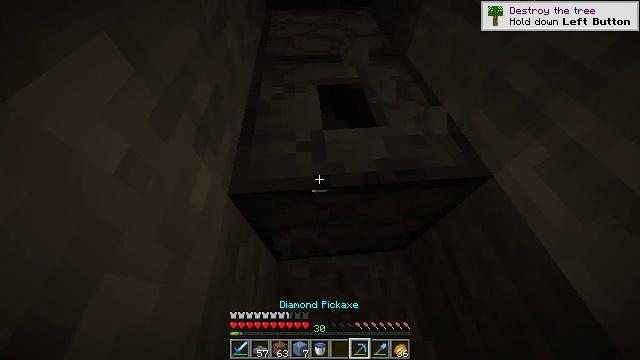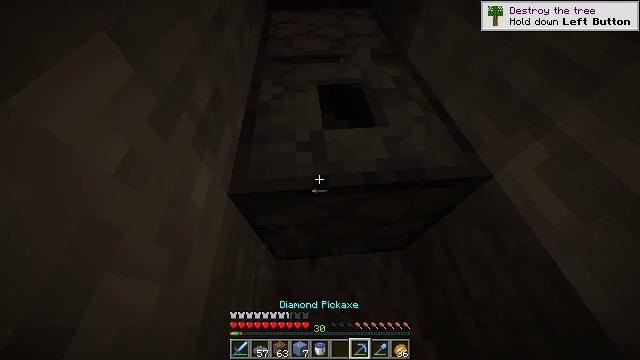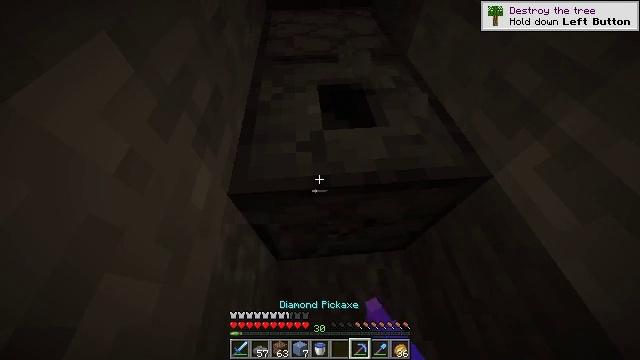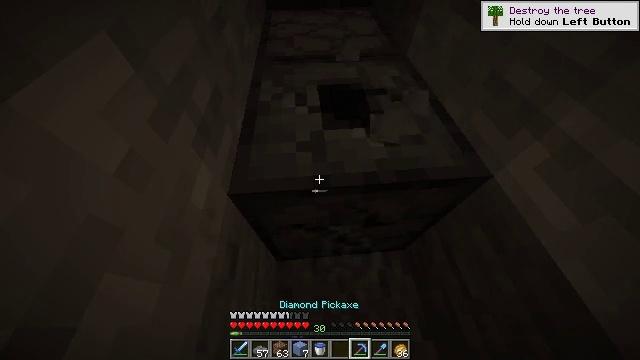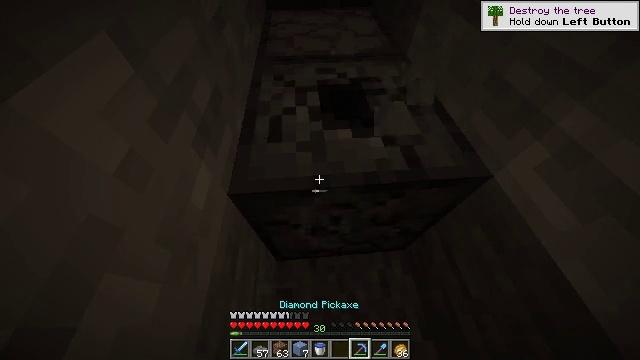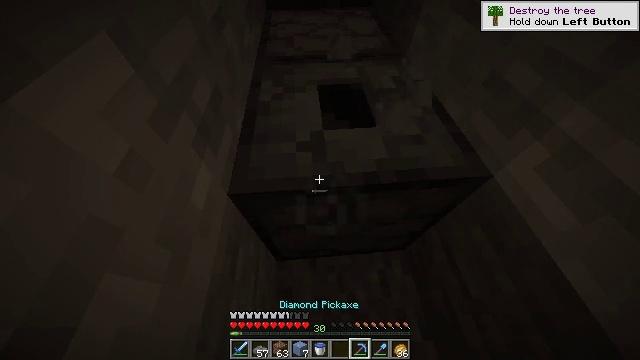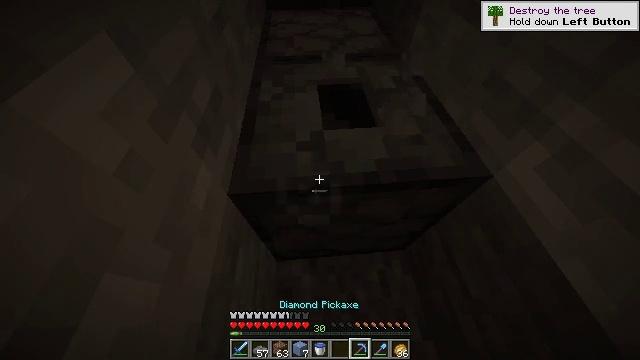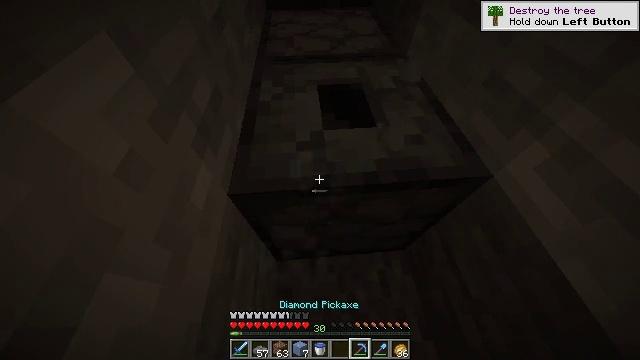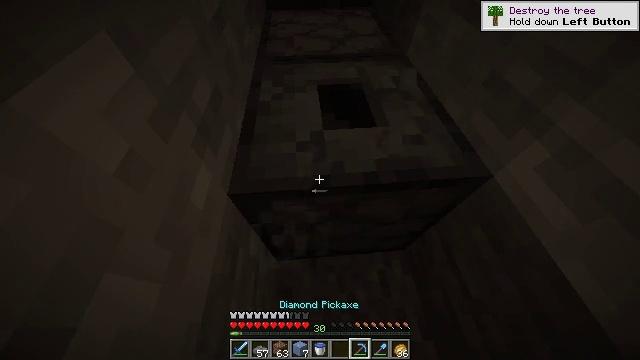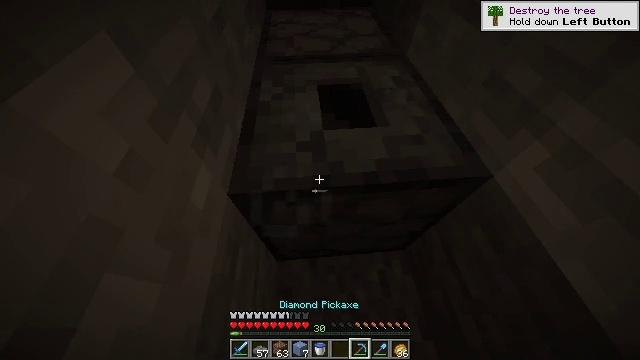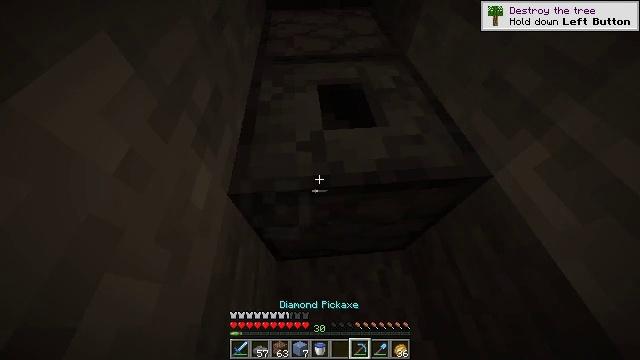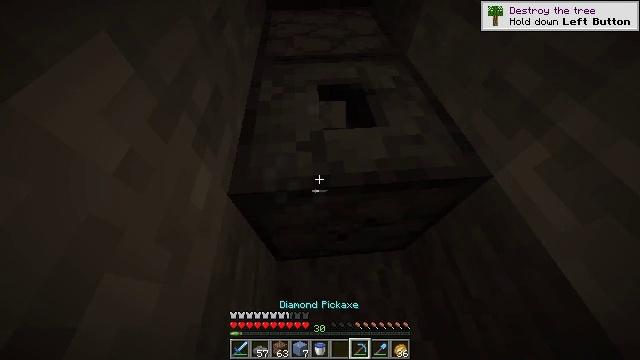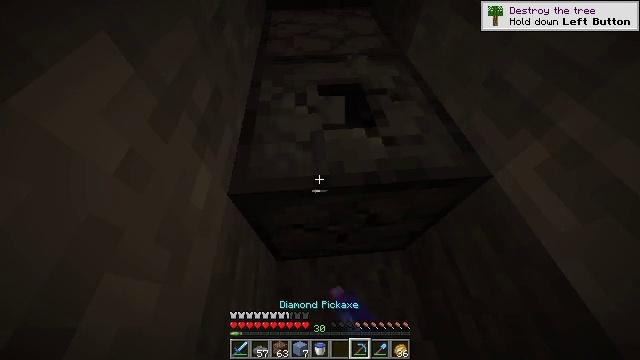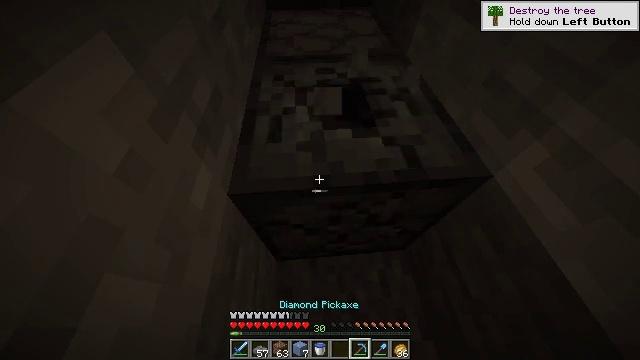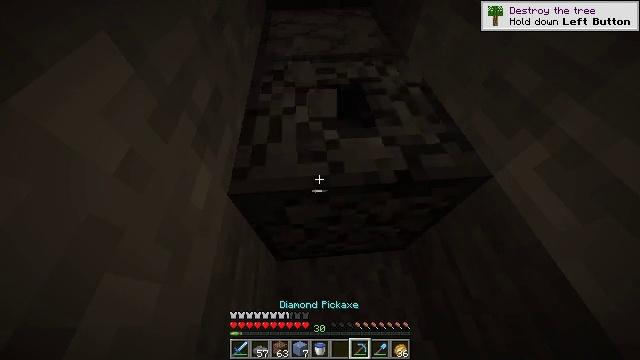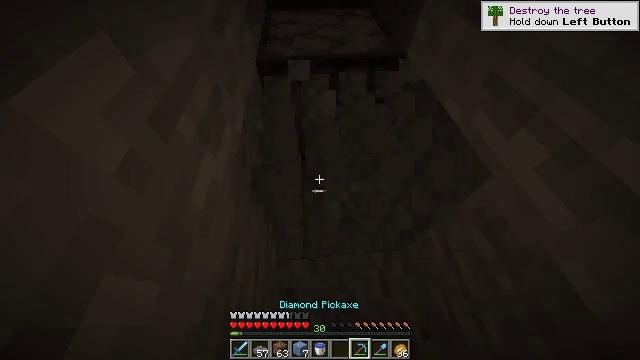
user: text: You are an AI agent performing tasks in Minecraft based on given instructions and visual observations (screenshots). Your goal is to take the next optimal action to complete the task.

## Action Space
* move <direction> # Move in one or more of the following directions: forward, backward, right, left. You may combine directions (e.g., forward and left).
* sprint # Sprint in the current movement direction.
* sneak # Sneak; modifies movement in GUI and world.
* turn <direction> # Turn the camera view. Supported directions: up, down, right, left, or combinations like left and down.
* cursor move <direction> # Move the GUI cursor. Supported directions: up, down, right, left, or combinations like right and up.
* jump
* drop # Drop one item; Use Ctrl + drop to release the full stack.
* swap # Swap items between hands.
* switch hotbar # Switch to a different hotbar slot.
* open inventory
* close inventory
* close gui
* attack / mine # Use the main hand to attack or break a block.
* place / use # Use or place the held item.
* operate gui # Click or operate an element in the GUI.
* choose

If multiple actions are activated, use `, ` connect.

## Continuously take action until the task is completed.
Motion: motion action
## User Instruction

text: Gather the dropper into your inventory.
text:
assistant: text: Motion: attack / mine
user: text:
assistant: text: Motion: attack / mine
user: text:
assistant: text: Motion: attack / mine
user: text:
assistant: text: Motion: attack / mine
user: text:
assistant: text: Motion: no_op
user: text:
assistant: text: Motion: no_op
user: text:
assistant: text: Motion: no_op
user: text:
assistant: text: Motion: no_op
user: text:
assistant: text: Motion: no_op
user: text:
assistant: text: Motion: no_op
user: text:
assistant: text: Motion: attack / mine
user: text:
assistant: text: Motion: attack / mine
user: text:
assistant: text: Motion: attack / mine
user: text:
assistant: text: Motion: attack / mine
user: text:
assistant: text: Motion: attack / mine
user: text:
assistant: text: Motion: no_op
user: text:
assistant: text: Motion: no_op
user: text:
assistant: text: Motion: no_op
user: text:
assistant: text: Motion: no_op
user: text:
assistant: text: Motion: no_op